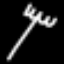
Label: fork